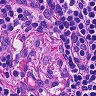
Metastatic tissue present: no